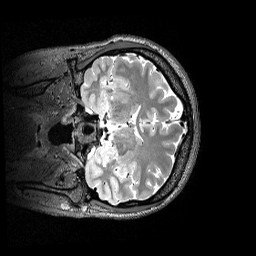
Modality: T2w
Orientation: coronal
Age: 24
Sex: female
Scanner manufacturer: siemens
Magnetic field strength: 3 T
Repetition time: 3.2 s
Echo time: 0.565 s